Field crop: maize
Growth stage: 2
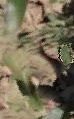
Species: maize